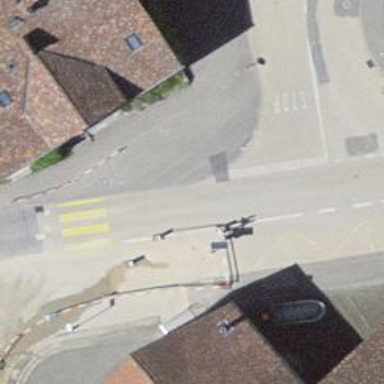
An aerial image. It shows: Bus stop with stop position for public transport.